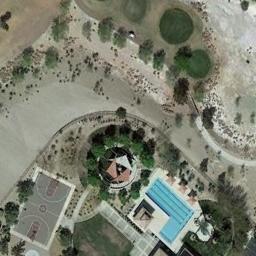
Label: basketball_court